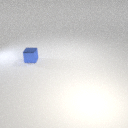
small blue metal cube